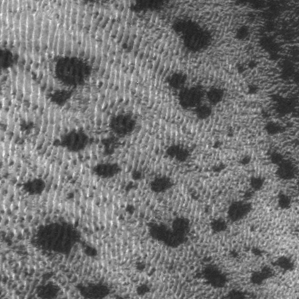
Label: frost